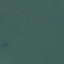
Land use / land cover: SeaLake